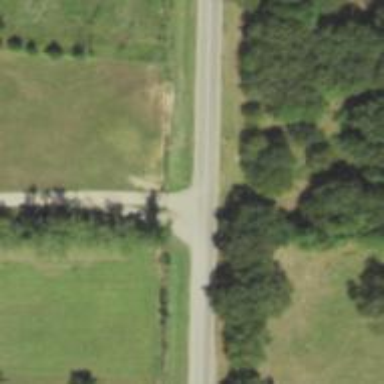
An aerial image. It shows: Tertiary road.